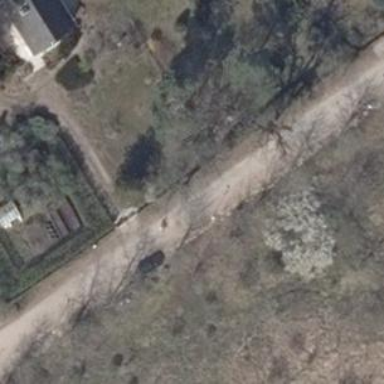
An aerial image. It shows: Gravel residential road.